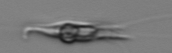
Label: Chrysochromulina_lanceolata